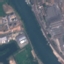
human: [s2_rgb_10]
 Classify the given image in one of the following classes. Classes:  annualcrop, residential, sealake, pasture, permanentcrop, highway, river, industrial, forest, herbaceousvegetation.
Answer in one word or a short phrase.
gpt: River